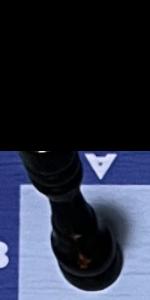
Label: Rook_Black